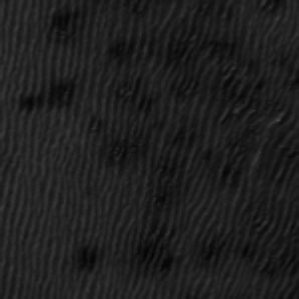
Label: frost